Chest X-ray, PA view. Patient: 64 years old, sex M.
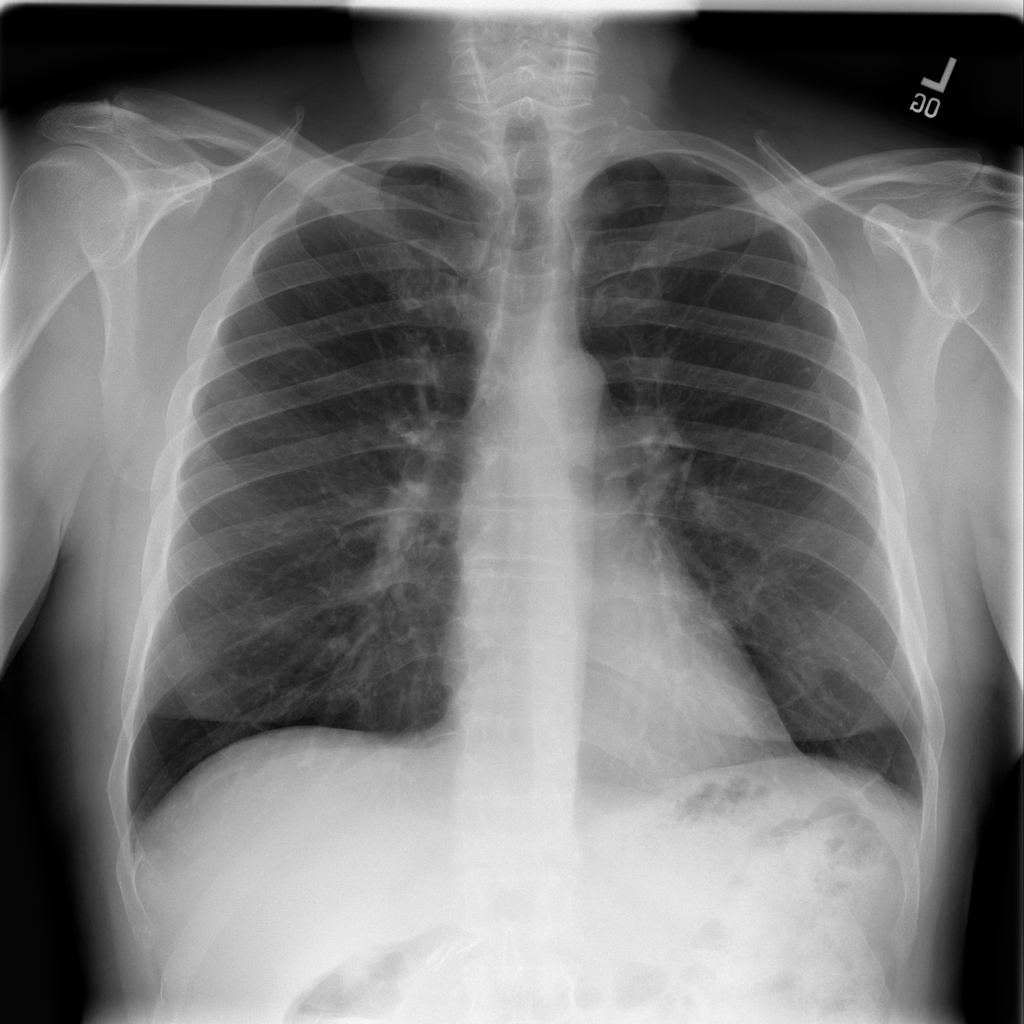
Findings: No Finding